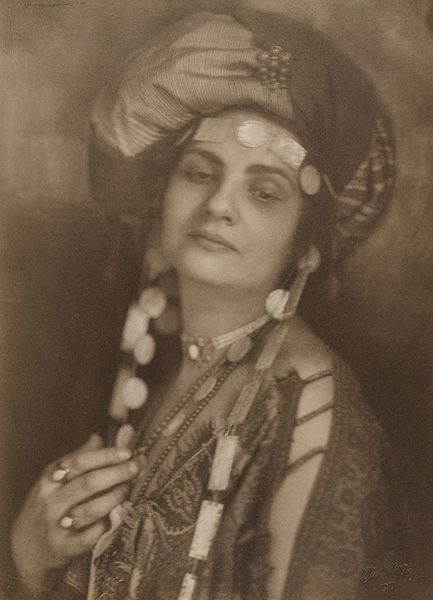
Künstler: Minya Diez-Dührkoop
Standort: Hamburg
Institution: Museum für Kunst und Gewerbe Hamburg
Schlagwörter: frau, bildnis, portrait, papier, verkleidung, foto, fotografie, photographie, photo, karton, lichtbild, konterfei, maskierung, kunstfotografie, bildwerke, angewandte und bildende kunst, hessische systematik, porträt, kostüm, porträtfotografie, porträtphotographie, platindruck, platinotypie, künstlerische